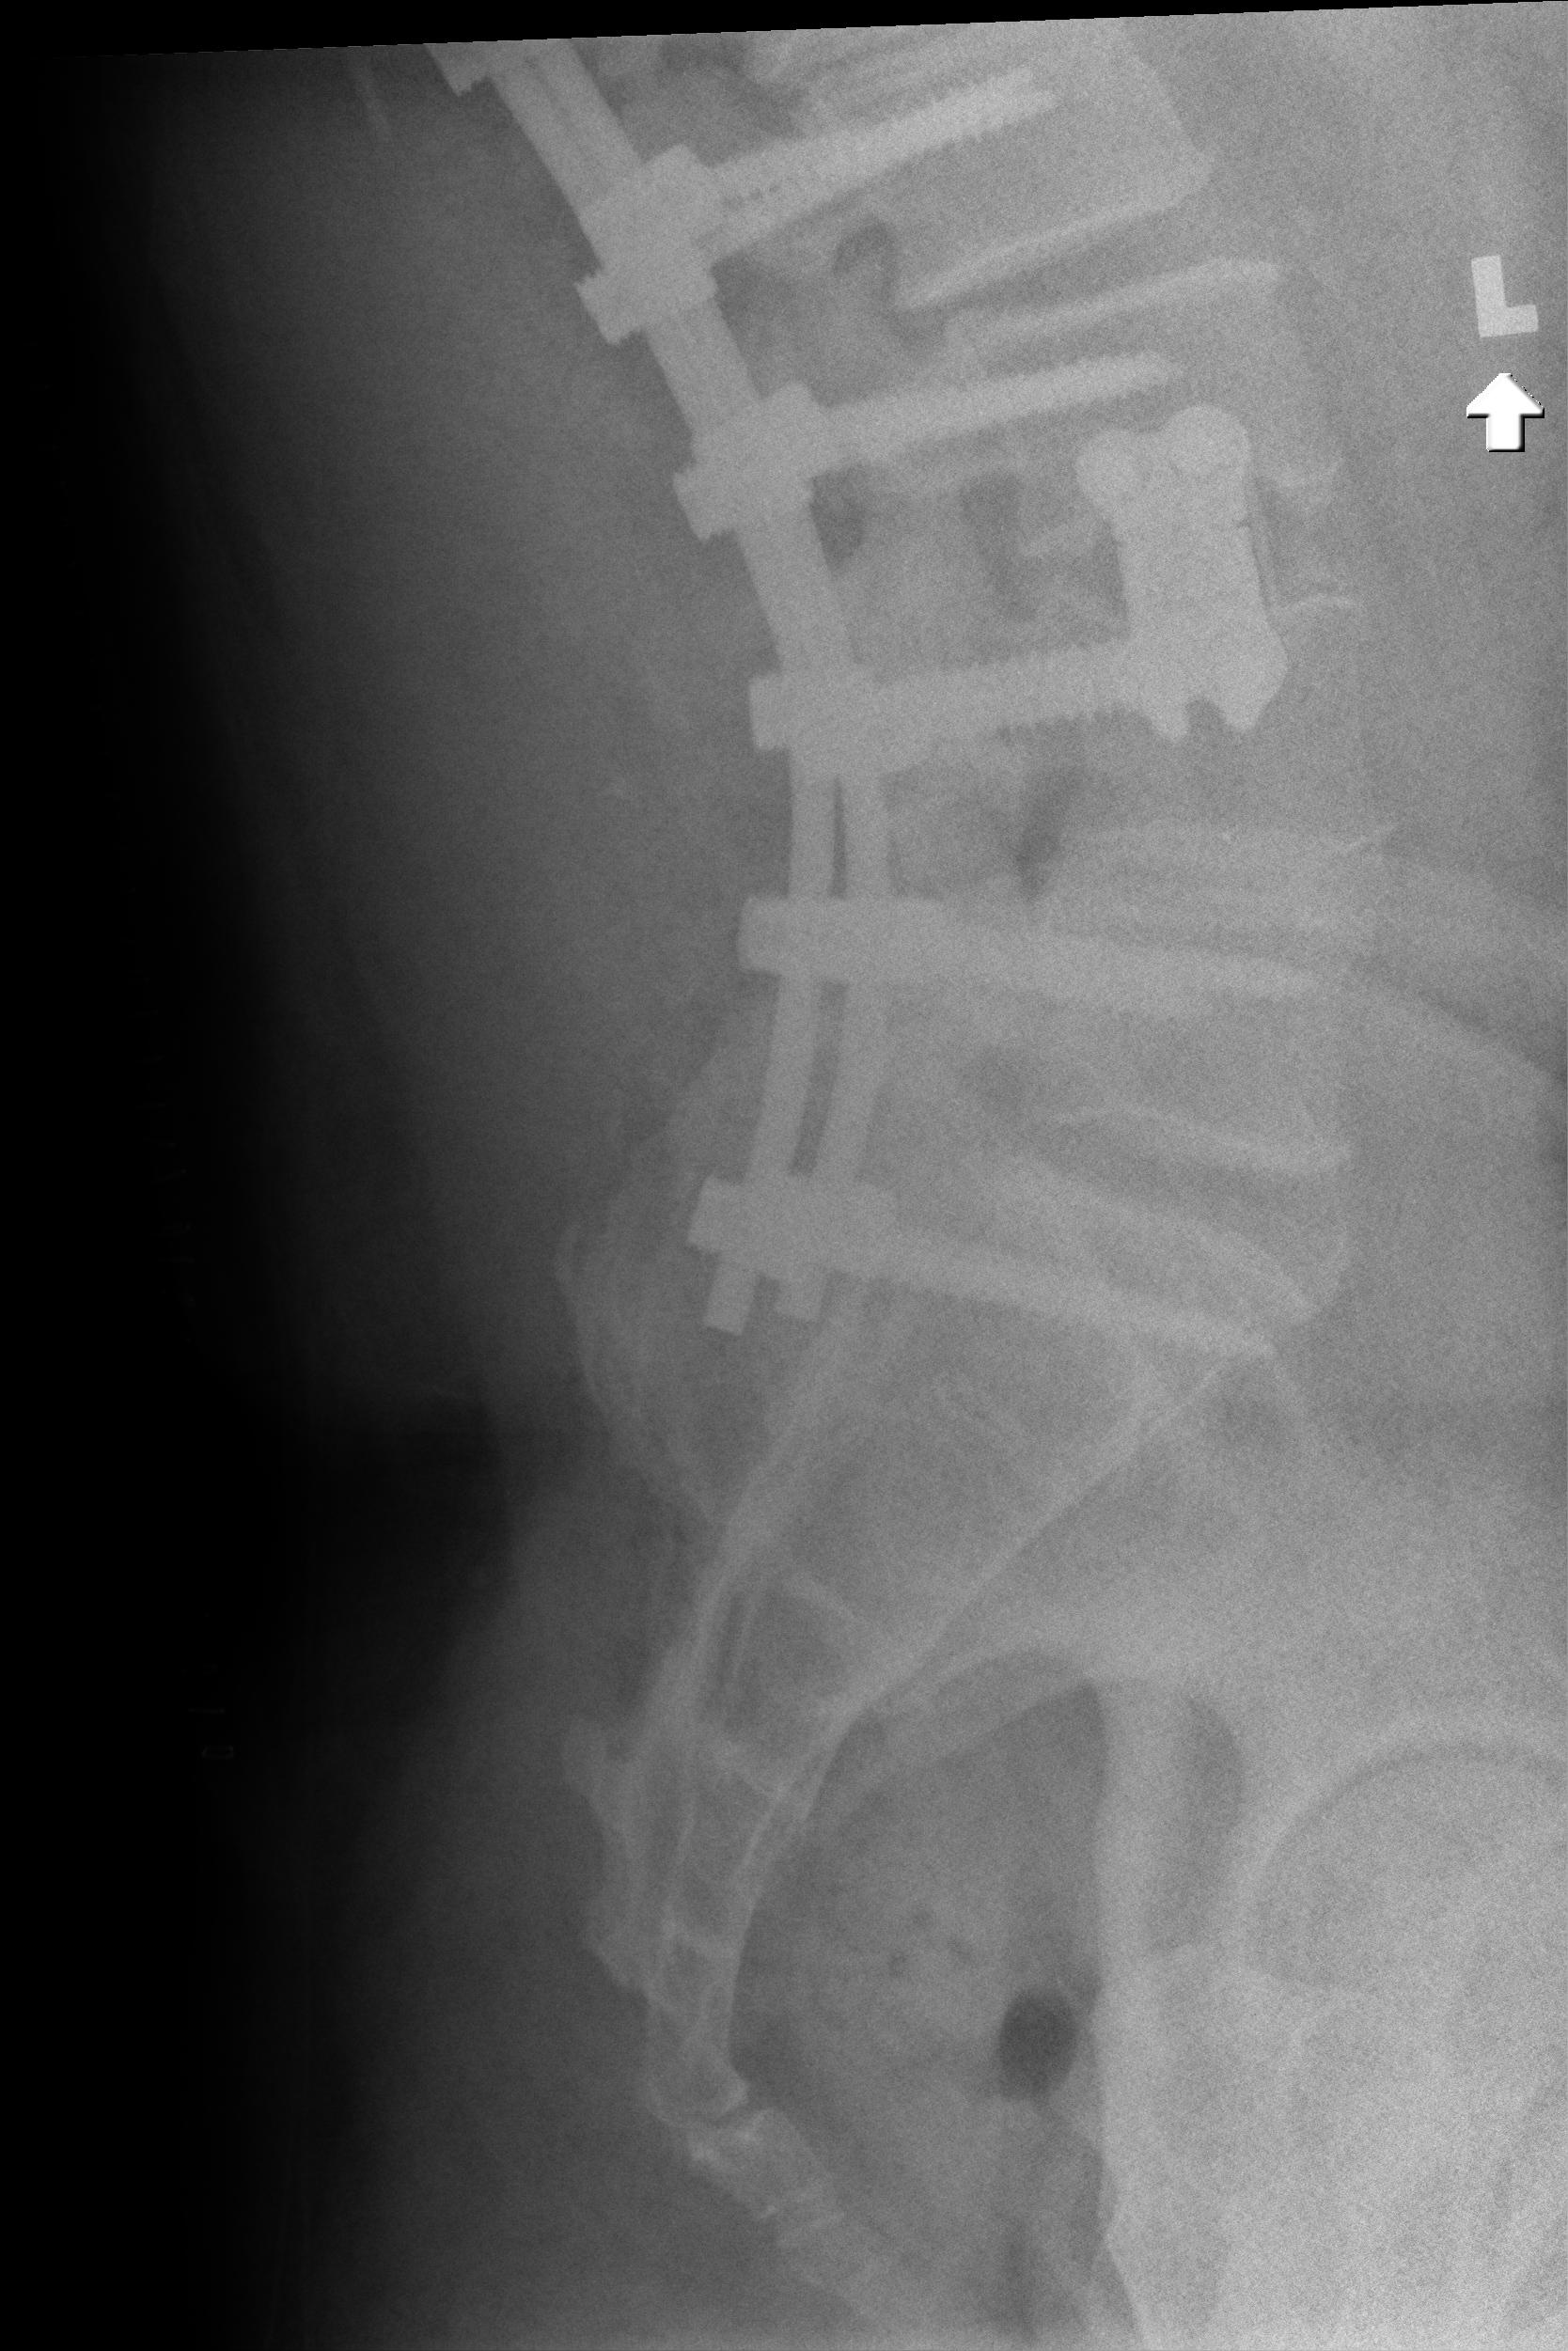
View: L5 S1
Implant manufacturer: nuvasive reline